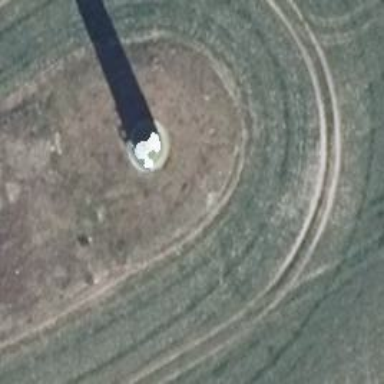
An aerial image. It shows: Wind generator using wind turbines of horizontal axis.